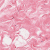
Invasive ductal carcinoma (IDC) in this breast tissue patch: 0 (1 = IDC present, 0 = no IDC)